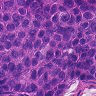
Metastatic tissue present: yes